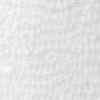
Label: no_change